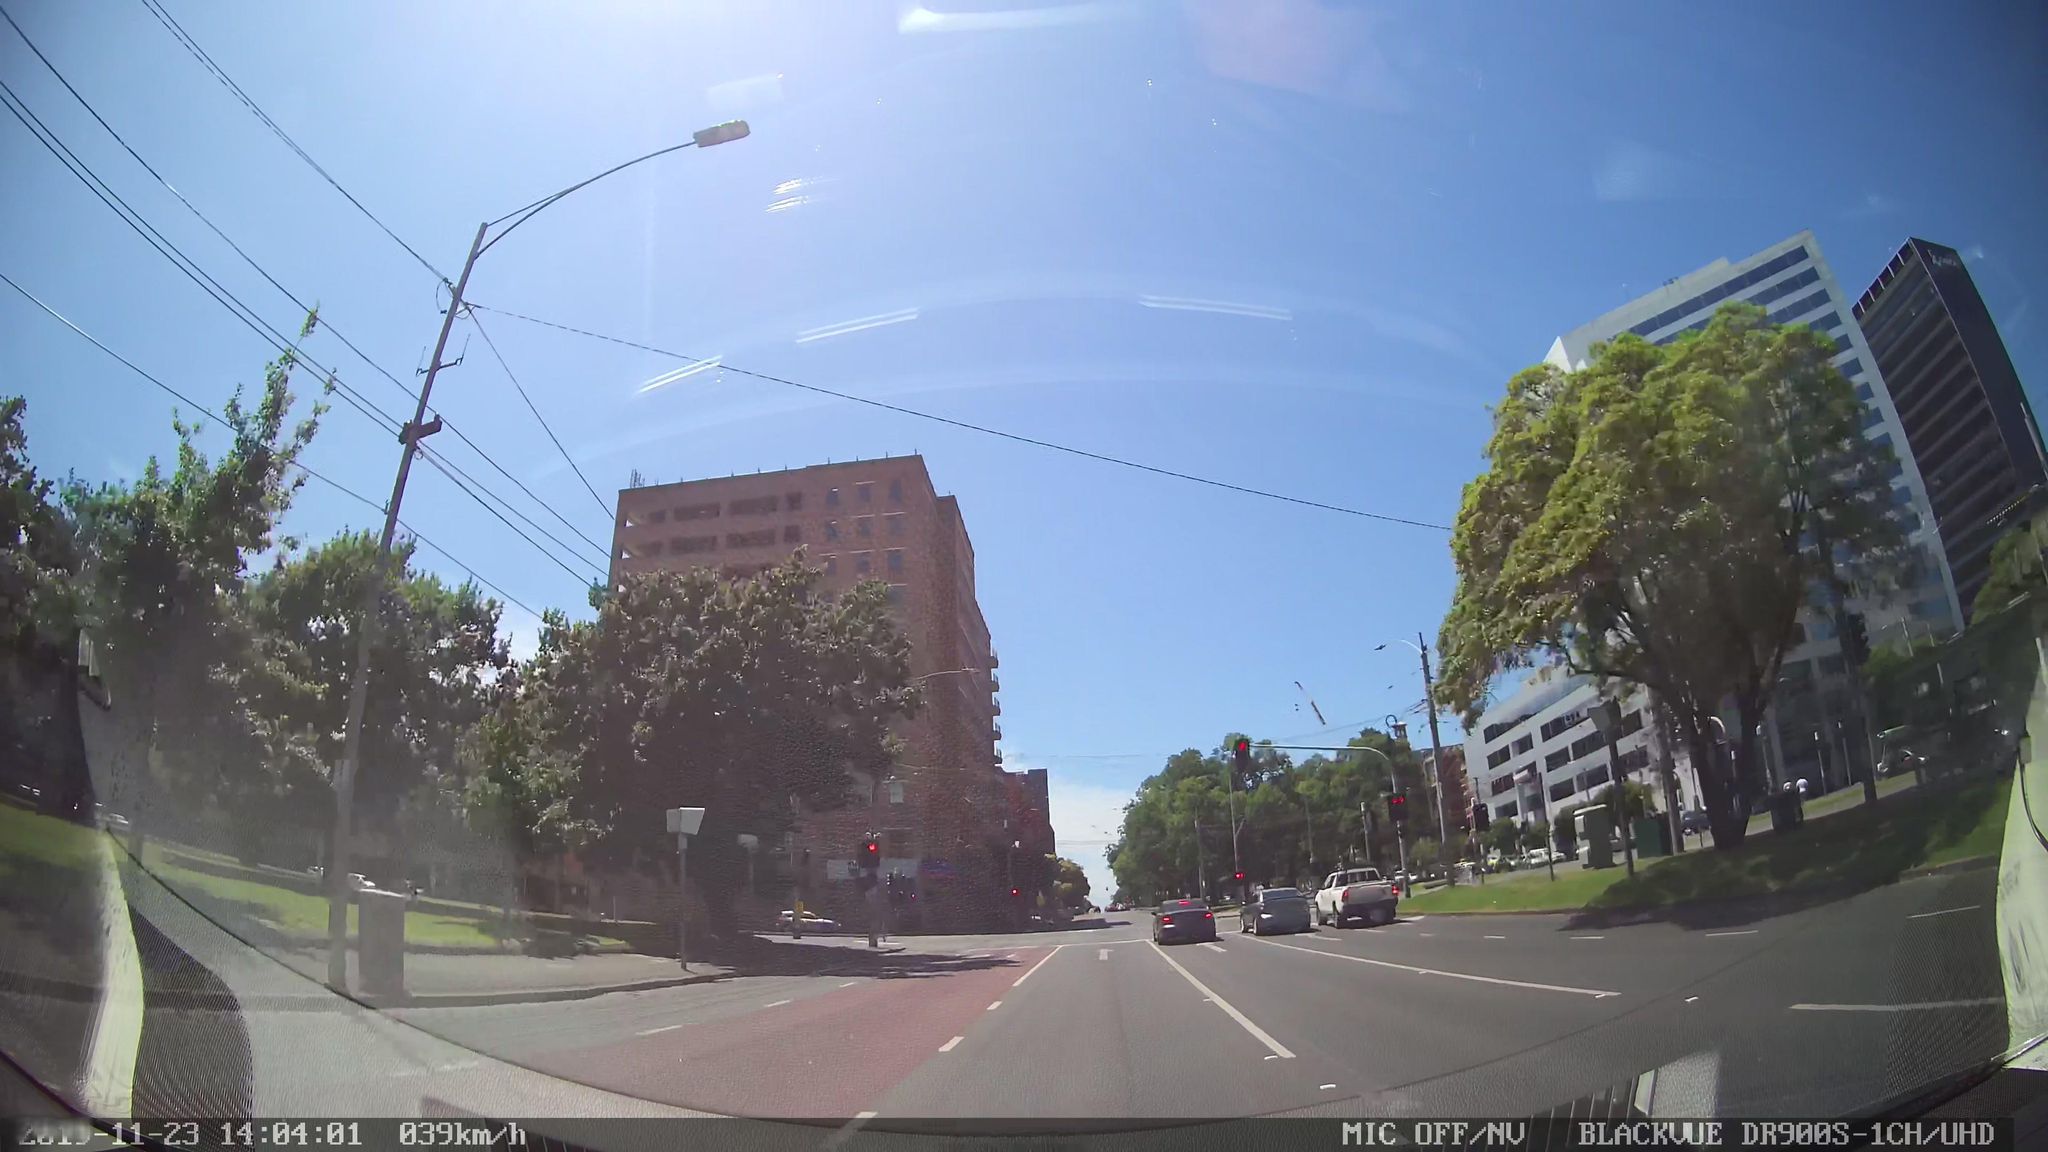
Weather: clear
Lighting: day
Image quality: good
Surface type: driving surface
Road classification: primary
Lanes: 3
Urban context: urban centre
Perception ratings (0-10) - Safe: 2.23, Lively: 6.04, Beautiful: 3.23, Boring: 3.42, Depressing: 0.84, Wealthy: 1.18